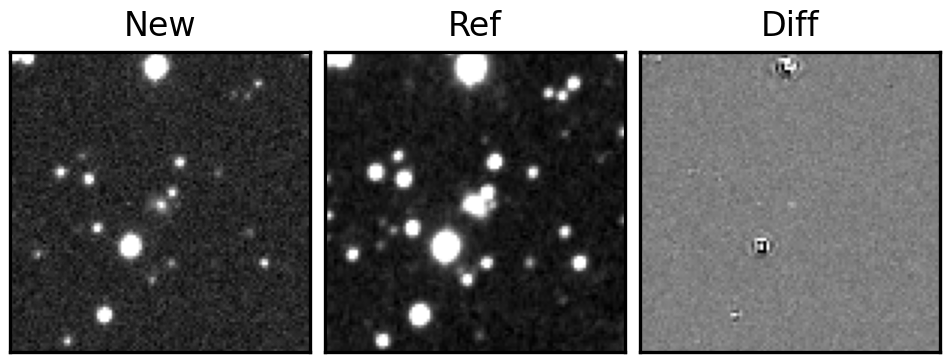
Label: real